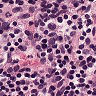
Metastatic tissue present: no